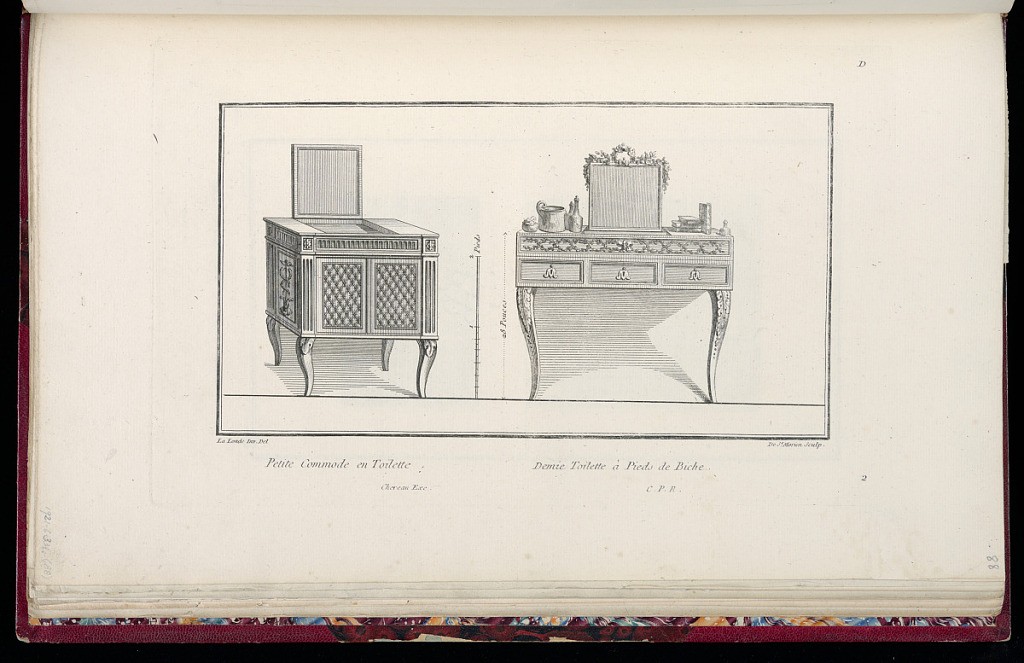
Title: Petite Commode en Toilette, Demie Toilette à Pieds de Biche
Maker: Richard de Lalonde, French, active 1780–96
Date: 1775-1788
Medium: Etching on off-white laid paper
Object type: Print
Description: Designs for two dressing tables. The cubic dresser on the left has a dressing table at top and is decorated with ornament motifs including fluting, lozenge pattern, and rosettes. The dressing table on the right has thin, curved, tapered legs, three drawers, and is decorated with ornament motifs including branch guilloche and acanthus leaf. The plate is signed and numbered.